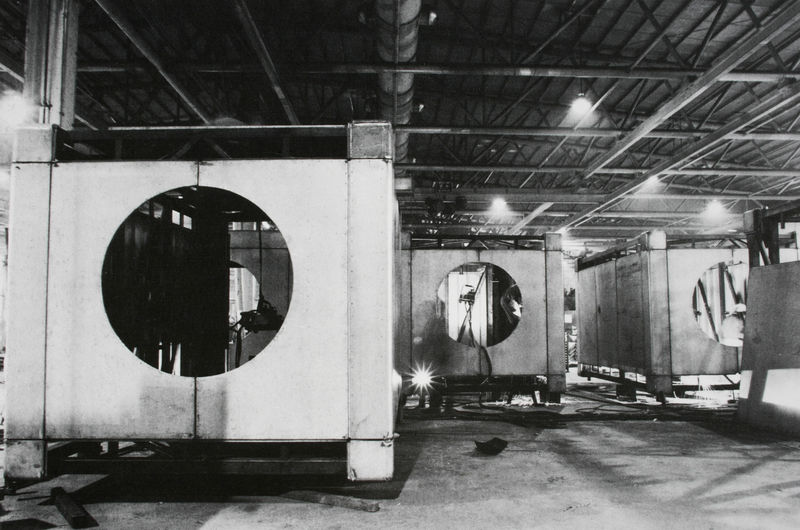
Titel: Nakagin-Kapsel-Hochhaus, Blick in eine Fabrikationshalle
Künstler: Kisho Kurokawa
Standort: Tokio
Institution: Nagakin-Capsule-Tower
Schlagwörter: schatten, weiß, fenster, grau, lampen, licht, lichter, pfeiler, schwarz, spiegel, boden, decke, kreis, rund, industrie, atelier, leuchten, halle, pfosten, foto, fotografie, photographie, wände, strahlen, beton, schwarzweiß, kreise, löcher, photo, konstruktion, aufnahme, installation, waände, fabrikhalle, ausschnitte, stände, rohre, funken, strahler, messehalle, schweißfunken